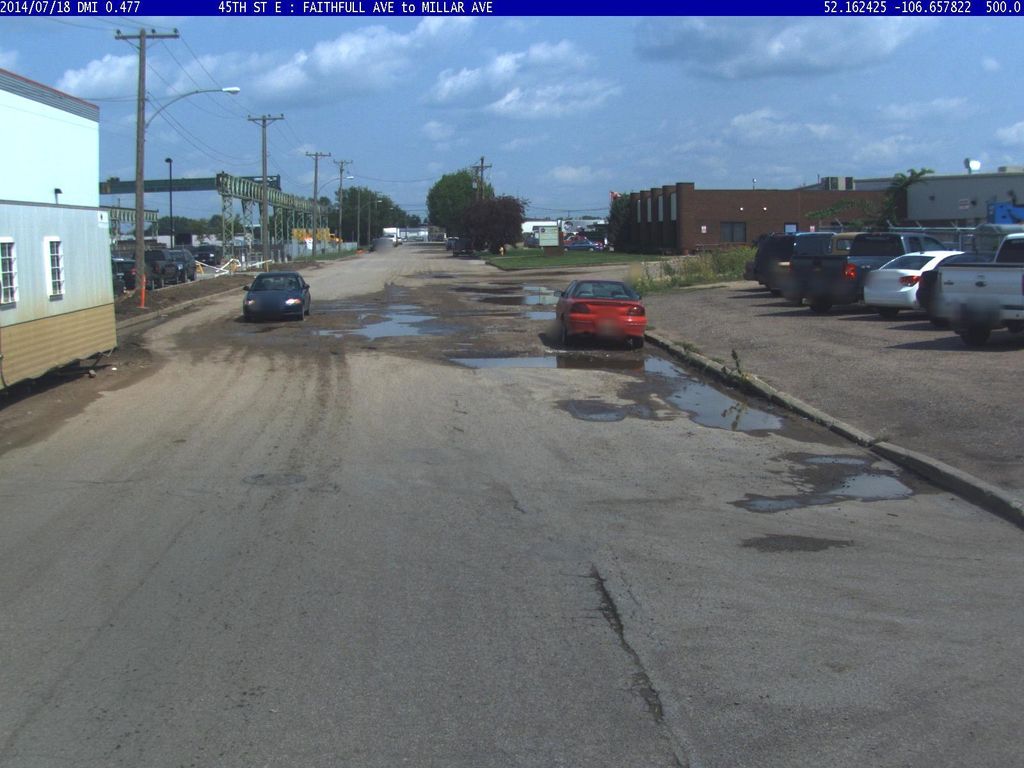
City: saskatoon